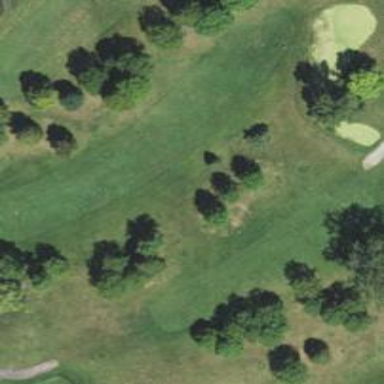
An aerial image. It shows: Golf fairway surrounded by grass.